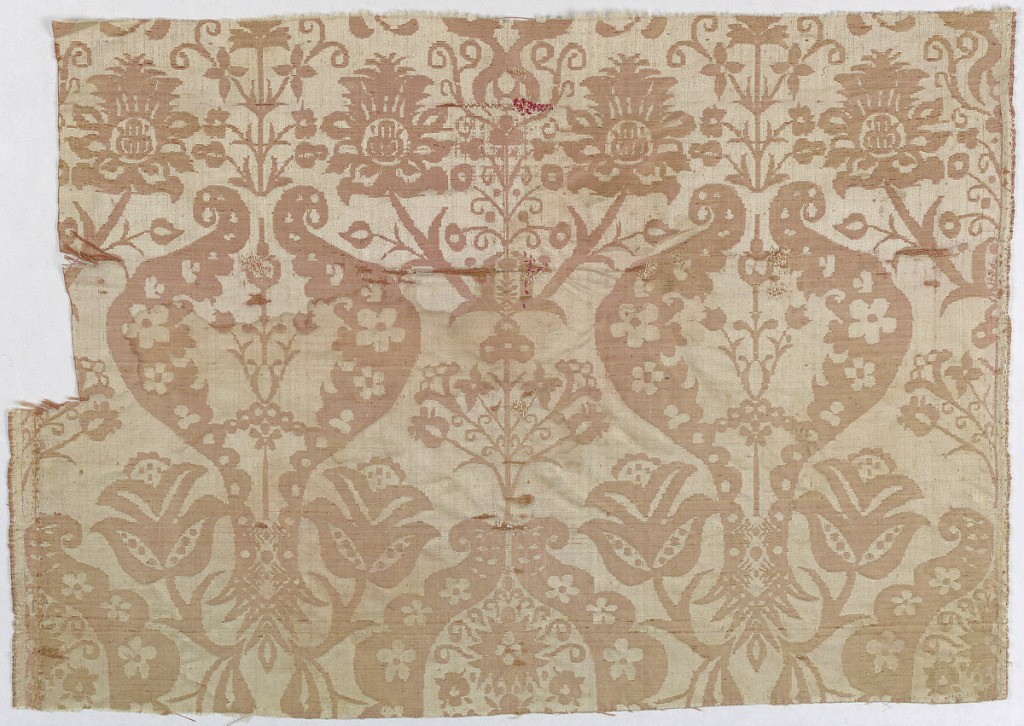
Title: Fragment
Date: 17th century
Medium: silk Technique: 5-harness satin damask
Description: Symmetrical vertical repeat of large stylized decorated palmette head flanked above and below by pairs of ogival shapes formed by long, lobed leaves with flowers curving from either side of the base. Straight flower spray rises from the top. Two broad white warp twill selvages with narrow outer edges of plain weave.